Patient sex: M
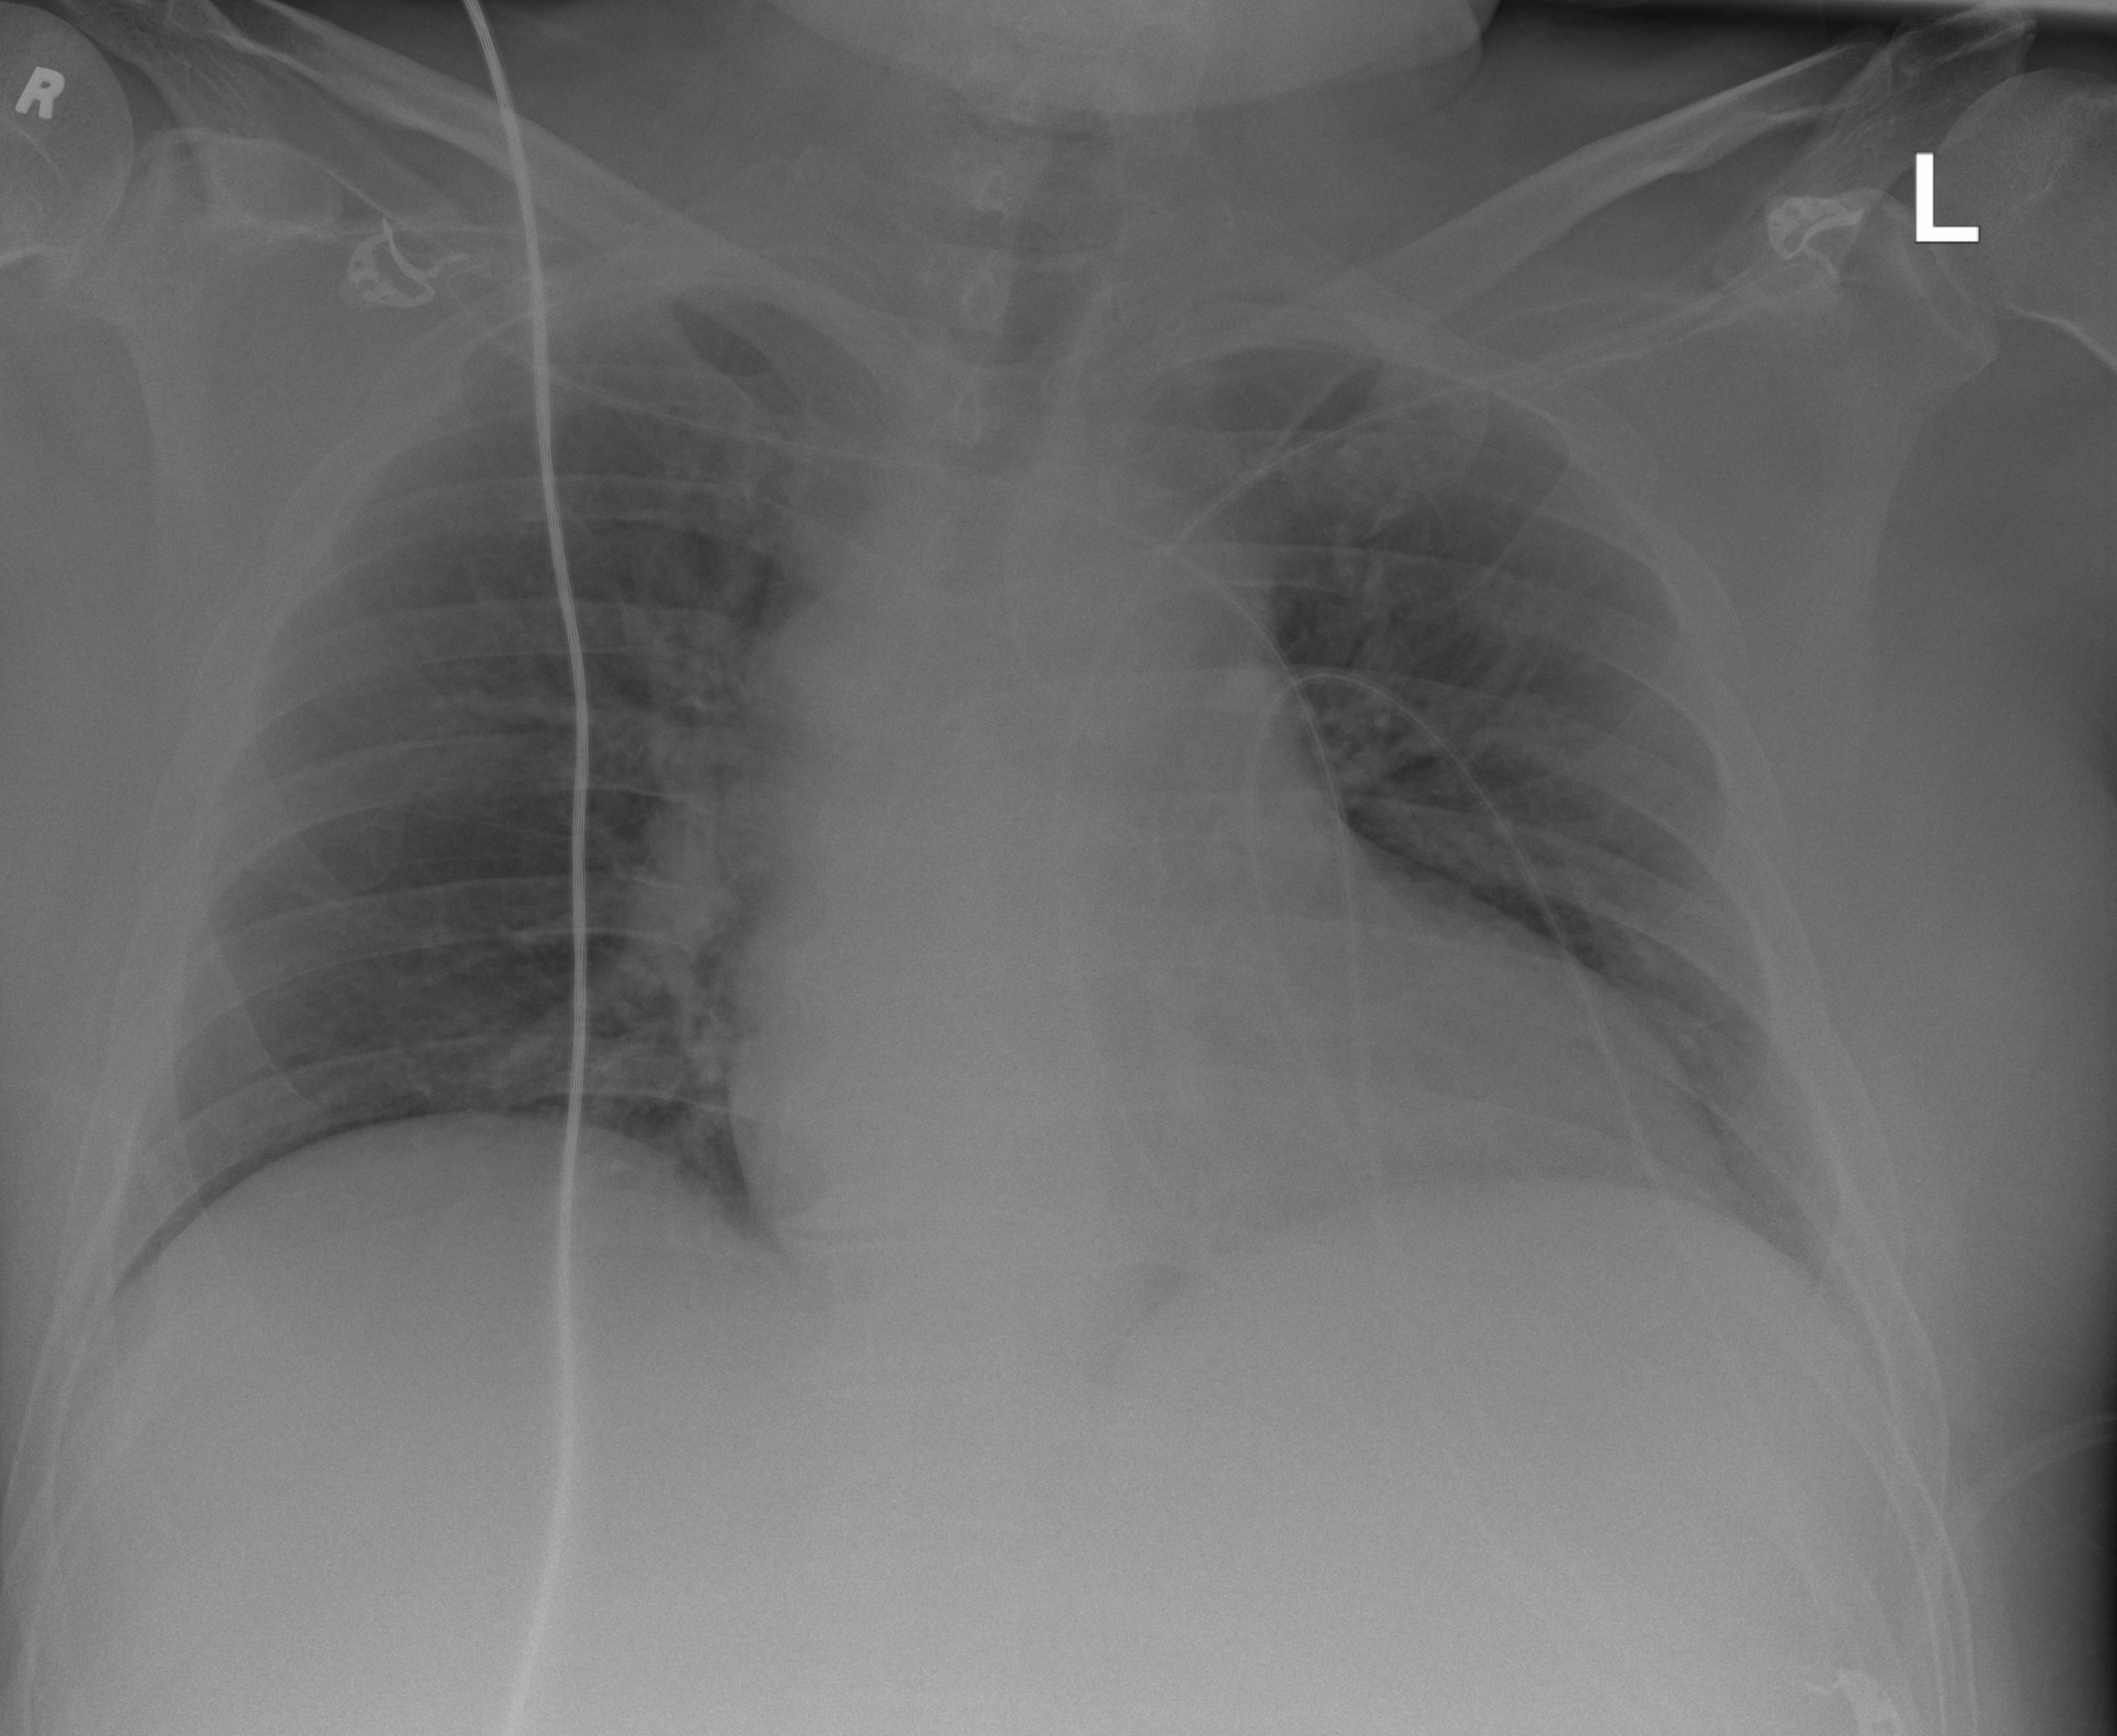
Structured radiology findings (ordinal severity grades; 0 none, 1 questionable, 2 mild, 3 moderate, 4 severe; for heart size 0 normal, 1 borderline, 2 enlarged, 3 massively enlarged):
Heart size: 1
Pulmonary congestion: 0
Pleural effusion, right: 0
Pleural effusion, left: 2
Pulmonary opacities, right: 0
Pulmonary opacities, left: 0
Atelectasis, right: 2
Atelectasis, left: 2